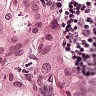
Metastatic tissue present: yes